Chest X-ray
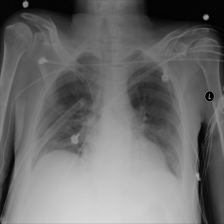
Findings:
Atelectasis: negative
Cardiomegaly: negative
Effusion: positive
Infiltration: negative
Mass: negative
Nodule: negative
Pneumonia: negative
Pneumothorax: negative
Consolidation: negative
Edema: positive
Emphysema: negative
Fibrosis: negative
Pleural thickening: negative
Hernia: negative